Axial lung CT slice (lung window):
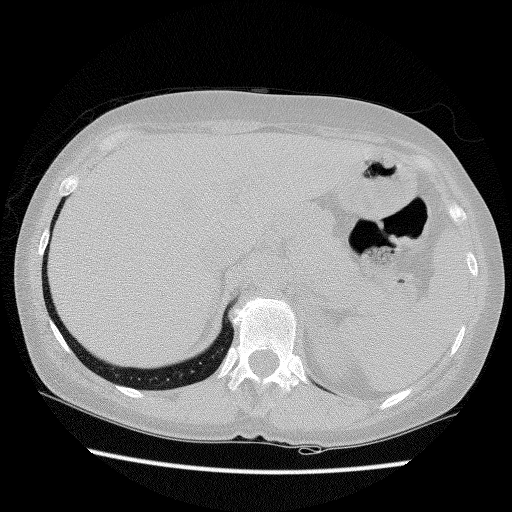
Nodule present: no